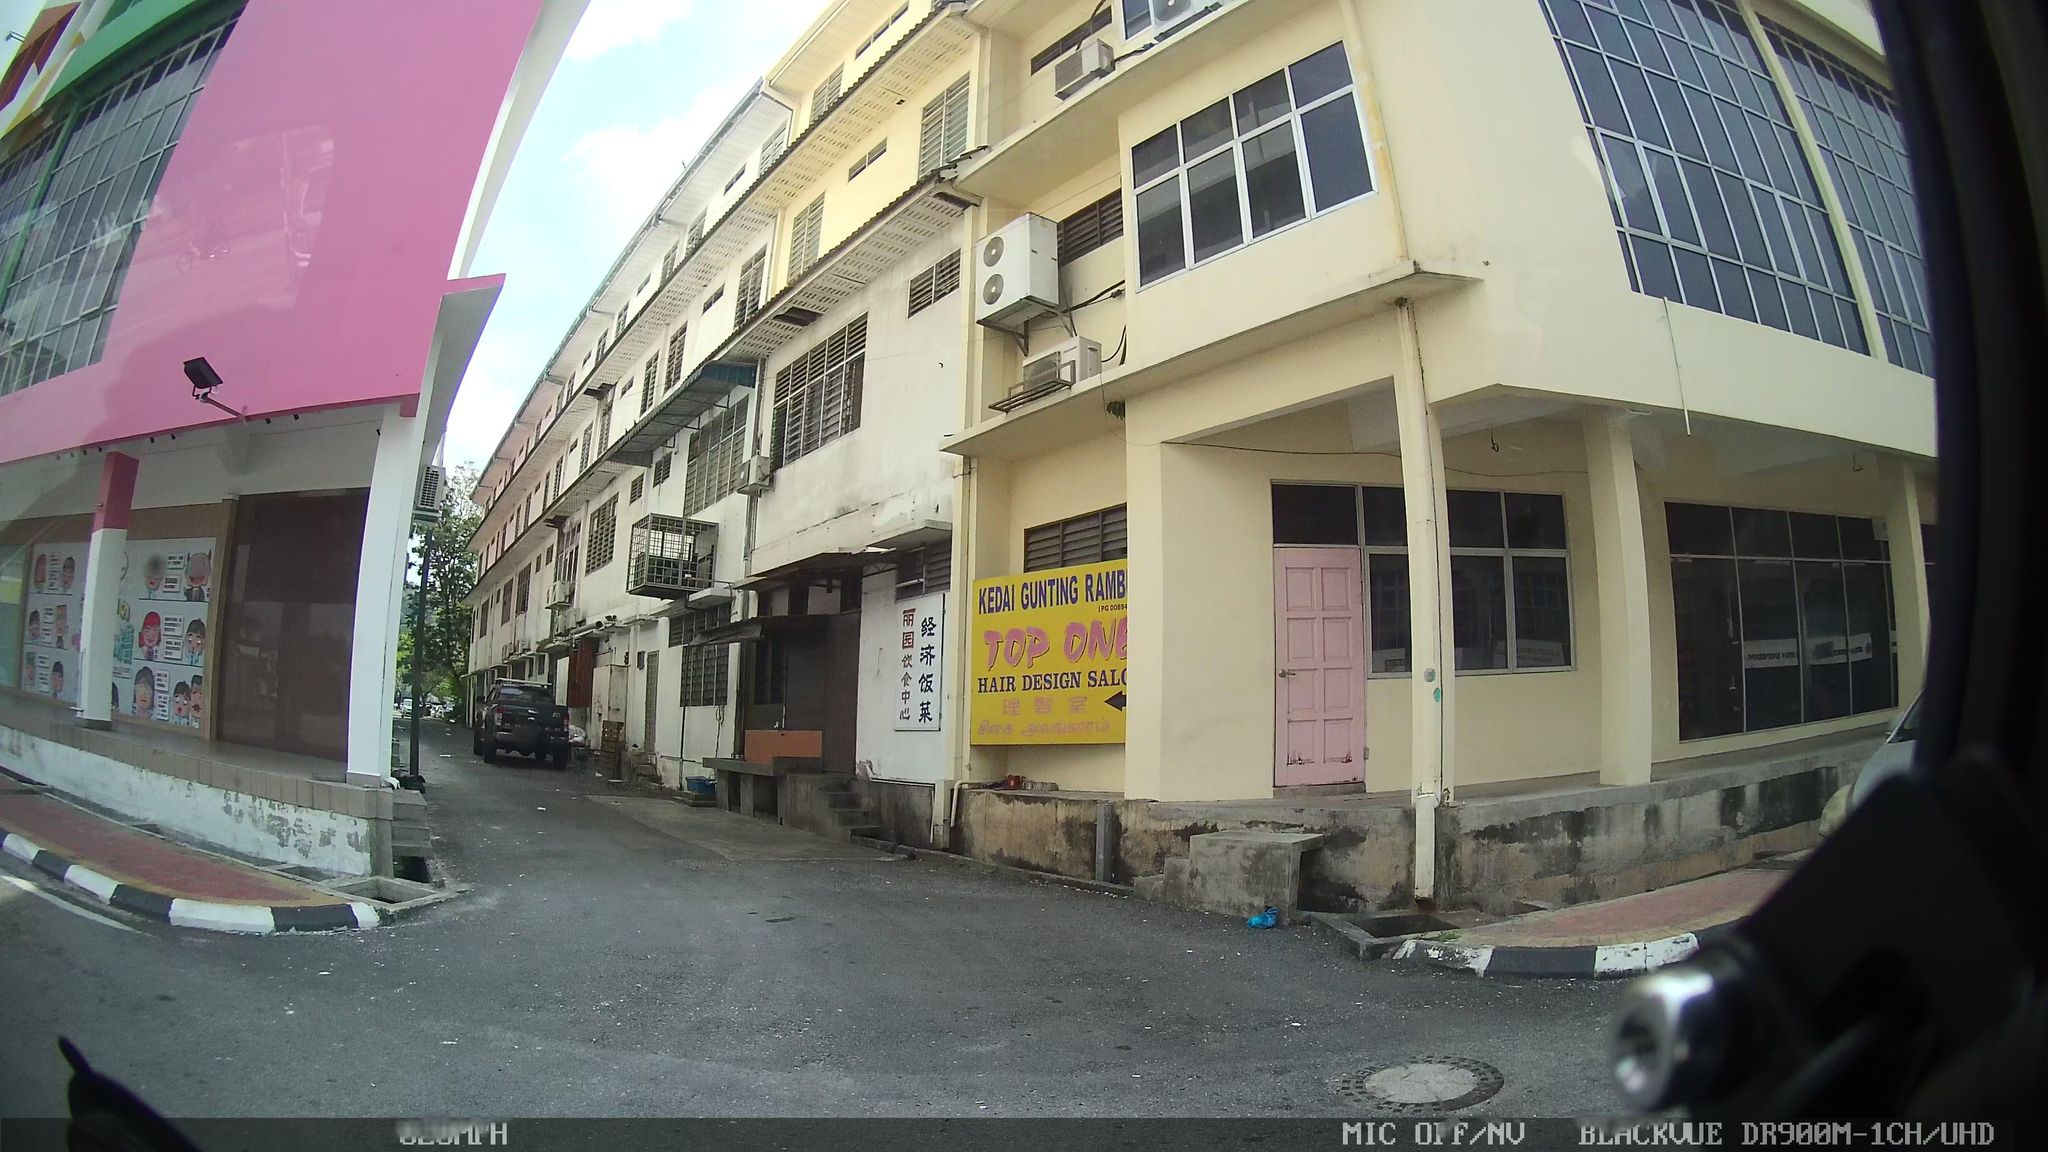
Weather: clear
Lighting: day
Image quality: slightly poor
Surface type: walking surface
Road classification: residential
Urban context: urban centre
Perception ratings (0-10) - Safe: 2.6, Lively: 3.07, Beautiful: 1.49, Boring: 5.63, Depressing: 8.74, Wealthy: 3.88